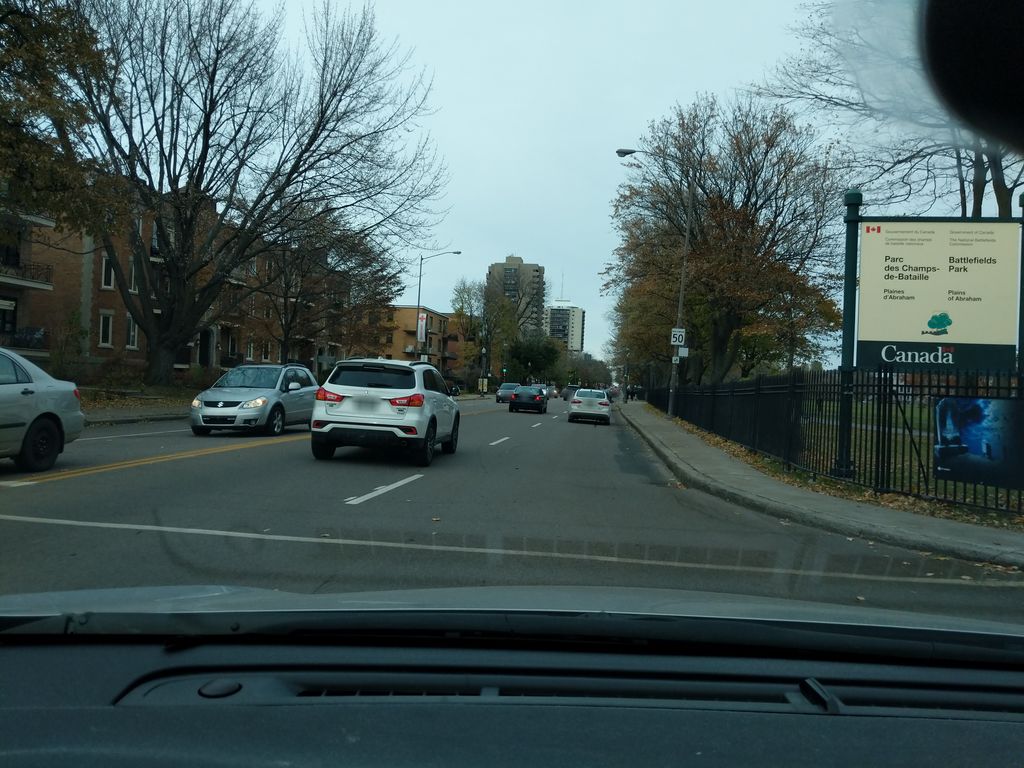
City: quebec_city